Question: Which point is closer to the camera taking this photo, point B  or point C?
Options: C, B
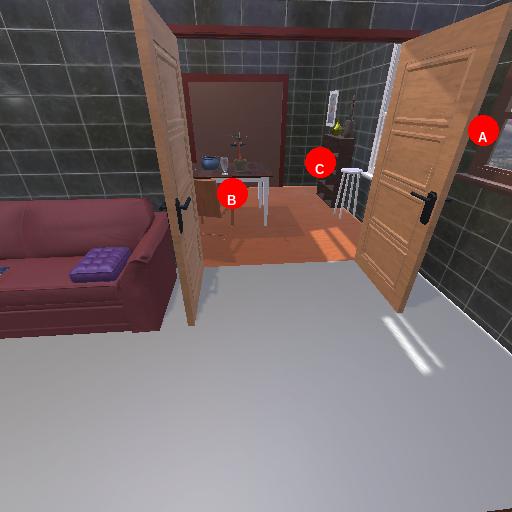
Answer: C